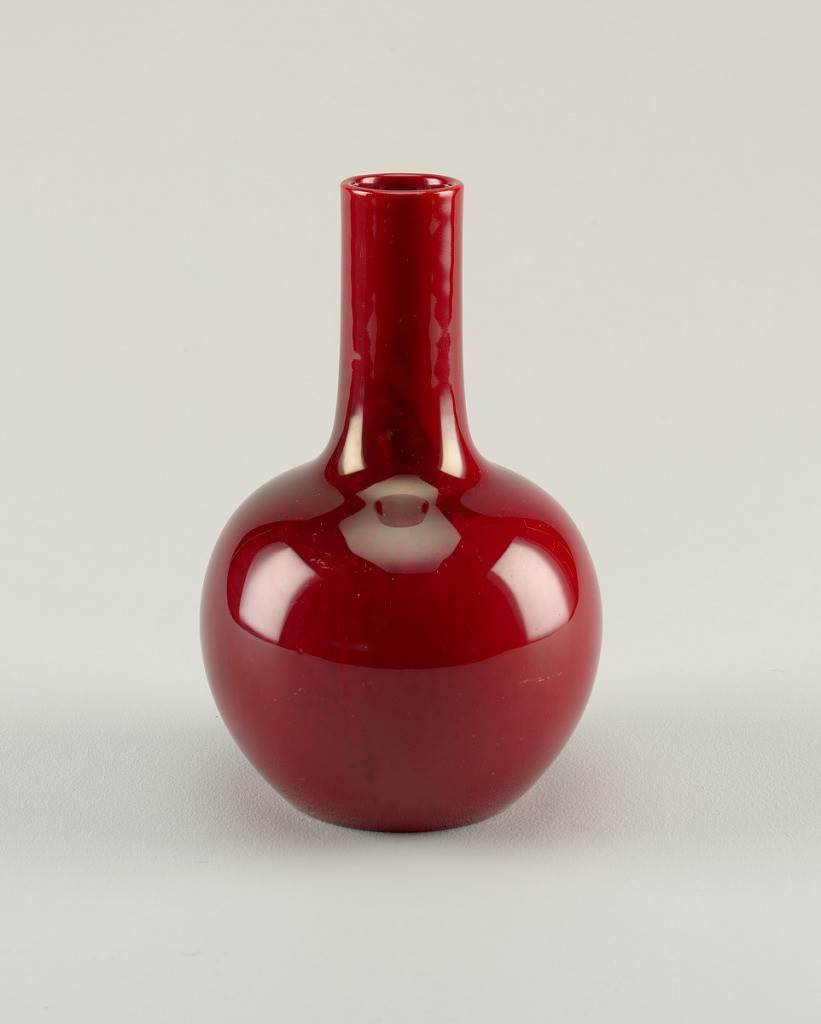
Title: Vase
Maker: Doulton Pottery and Porcelain Company, founded 1815
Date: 1888
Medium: earthenware
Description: Special footless body, tall slender lipless neck. Red flambé glaze, imitating Royal Doulton ''Rouge Flambe.''